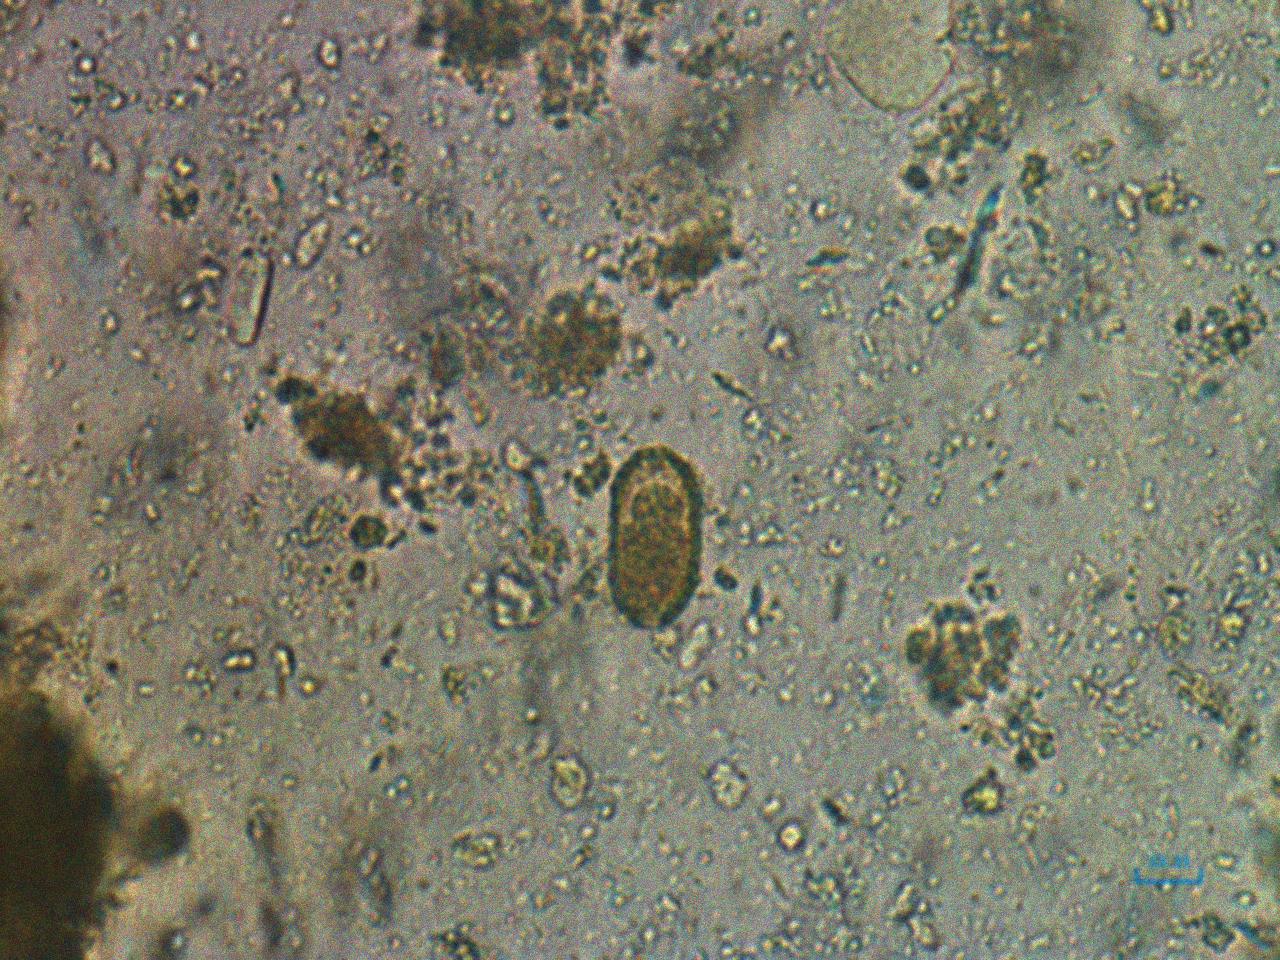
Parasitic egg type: Capillaria philippinensis